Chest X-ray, AP view. Patient: 56 years old, sex F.
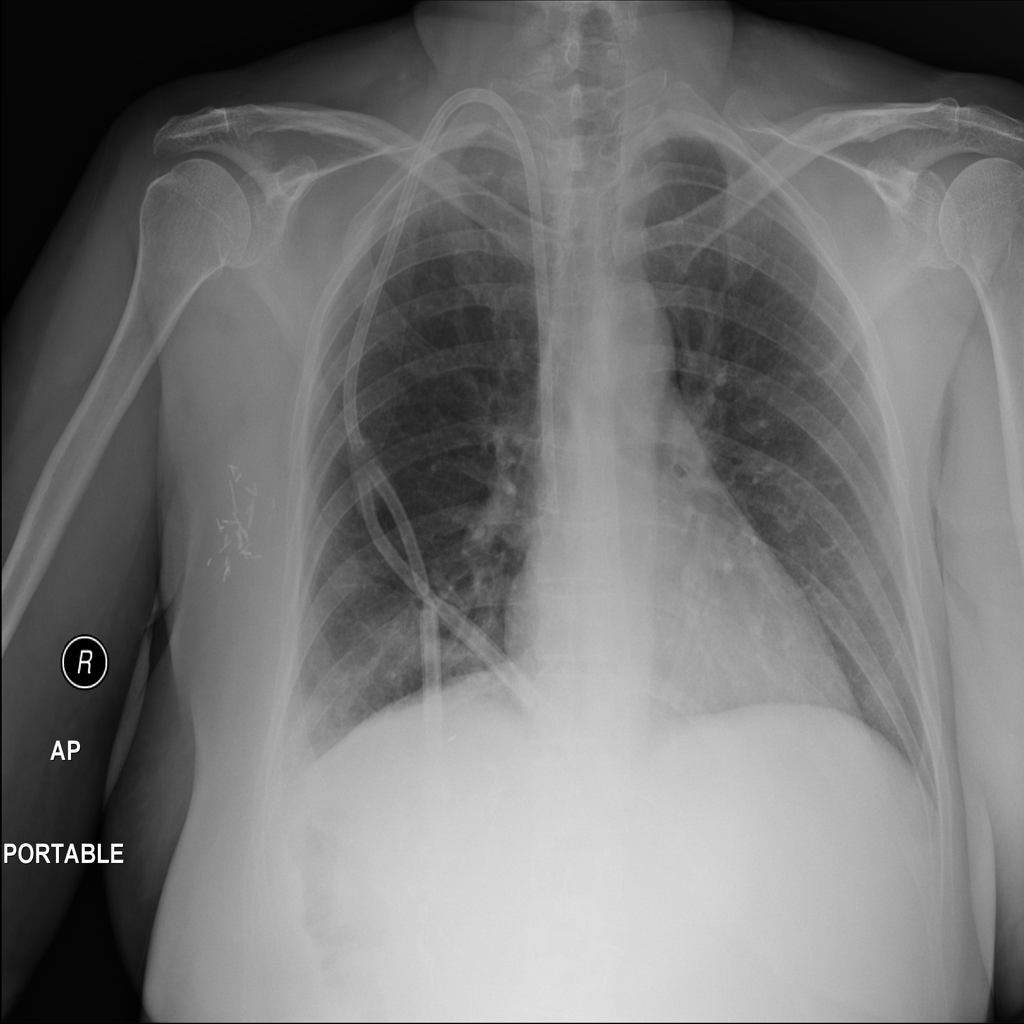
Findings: Atelectasis, Infiltration